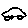
Label: car